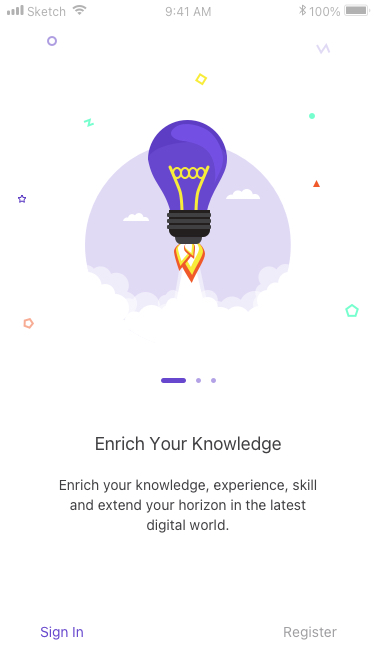
Text in this UI design:
Enrich Your Knowledge
Enrich your knowledge, experience, skill and extend your horizon in the latest digital world.
Sign In
Register